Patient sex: M
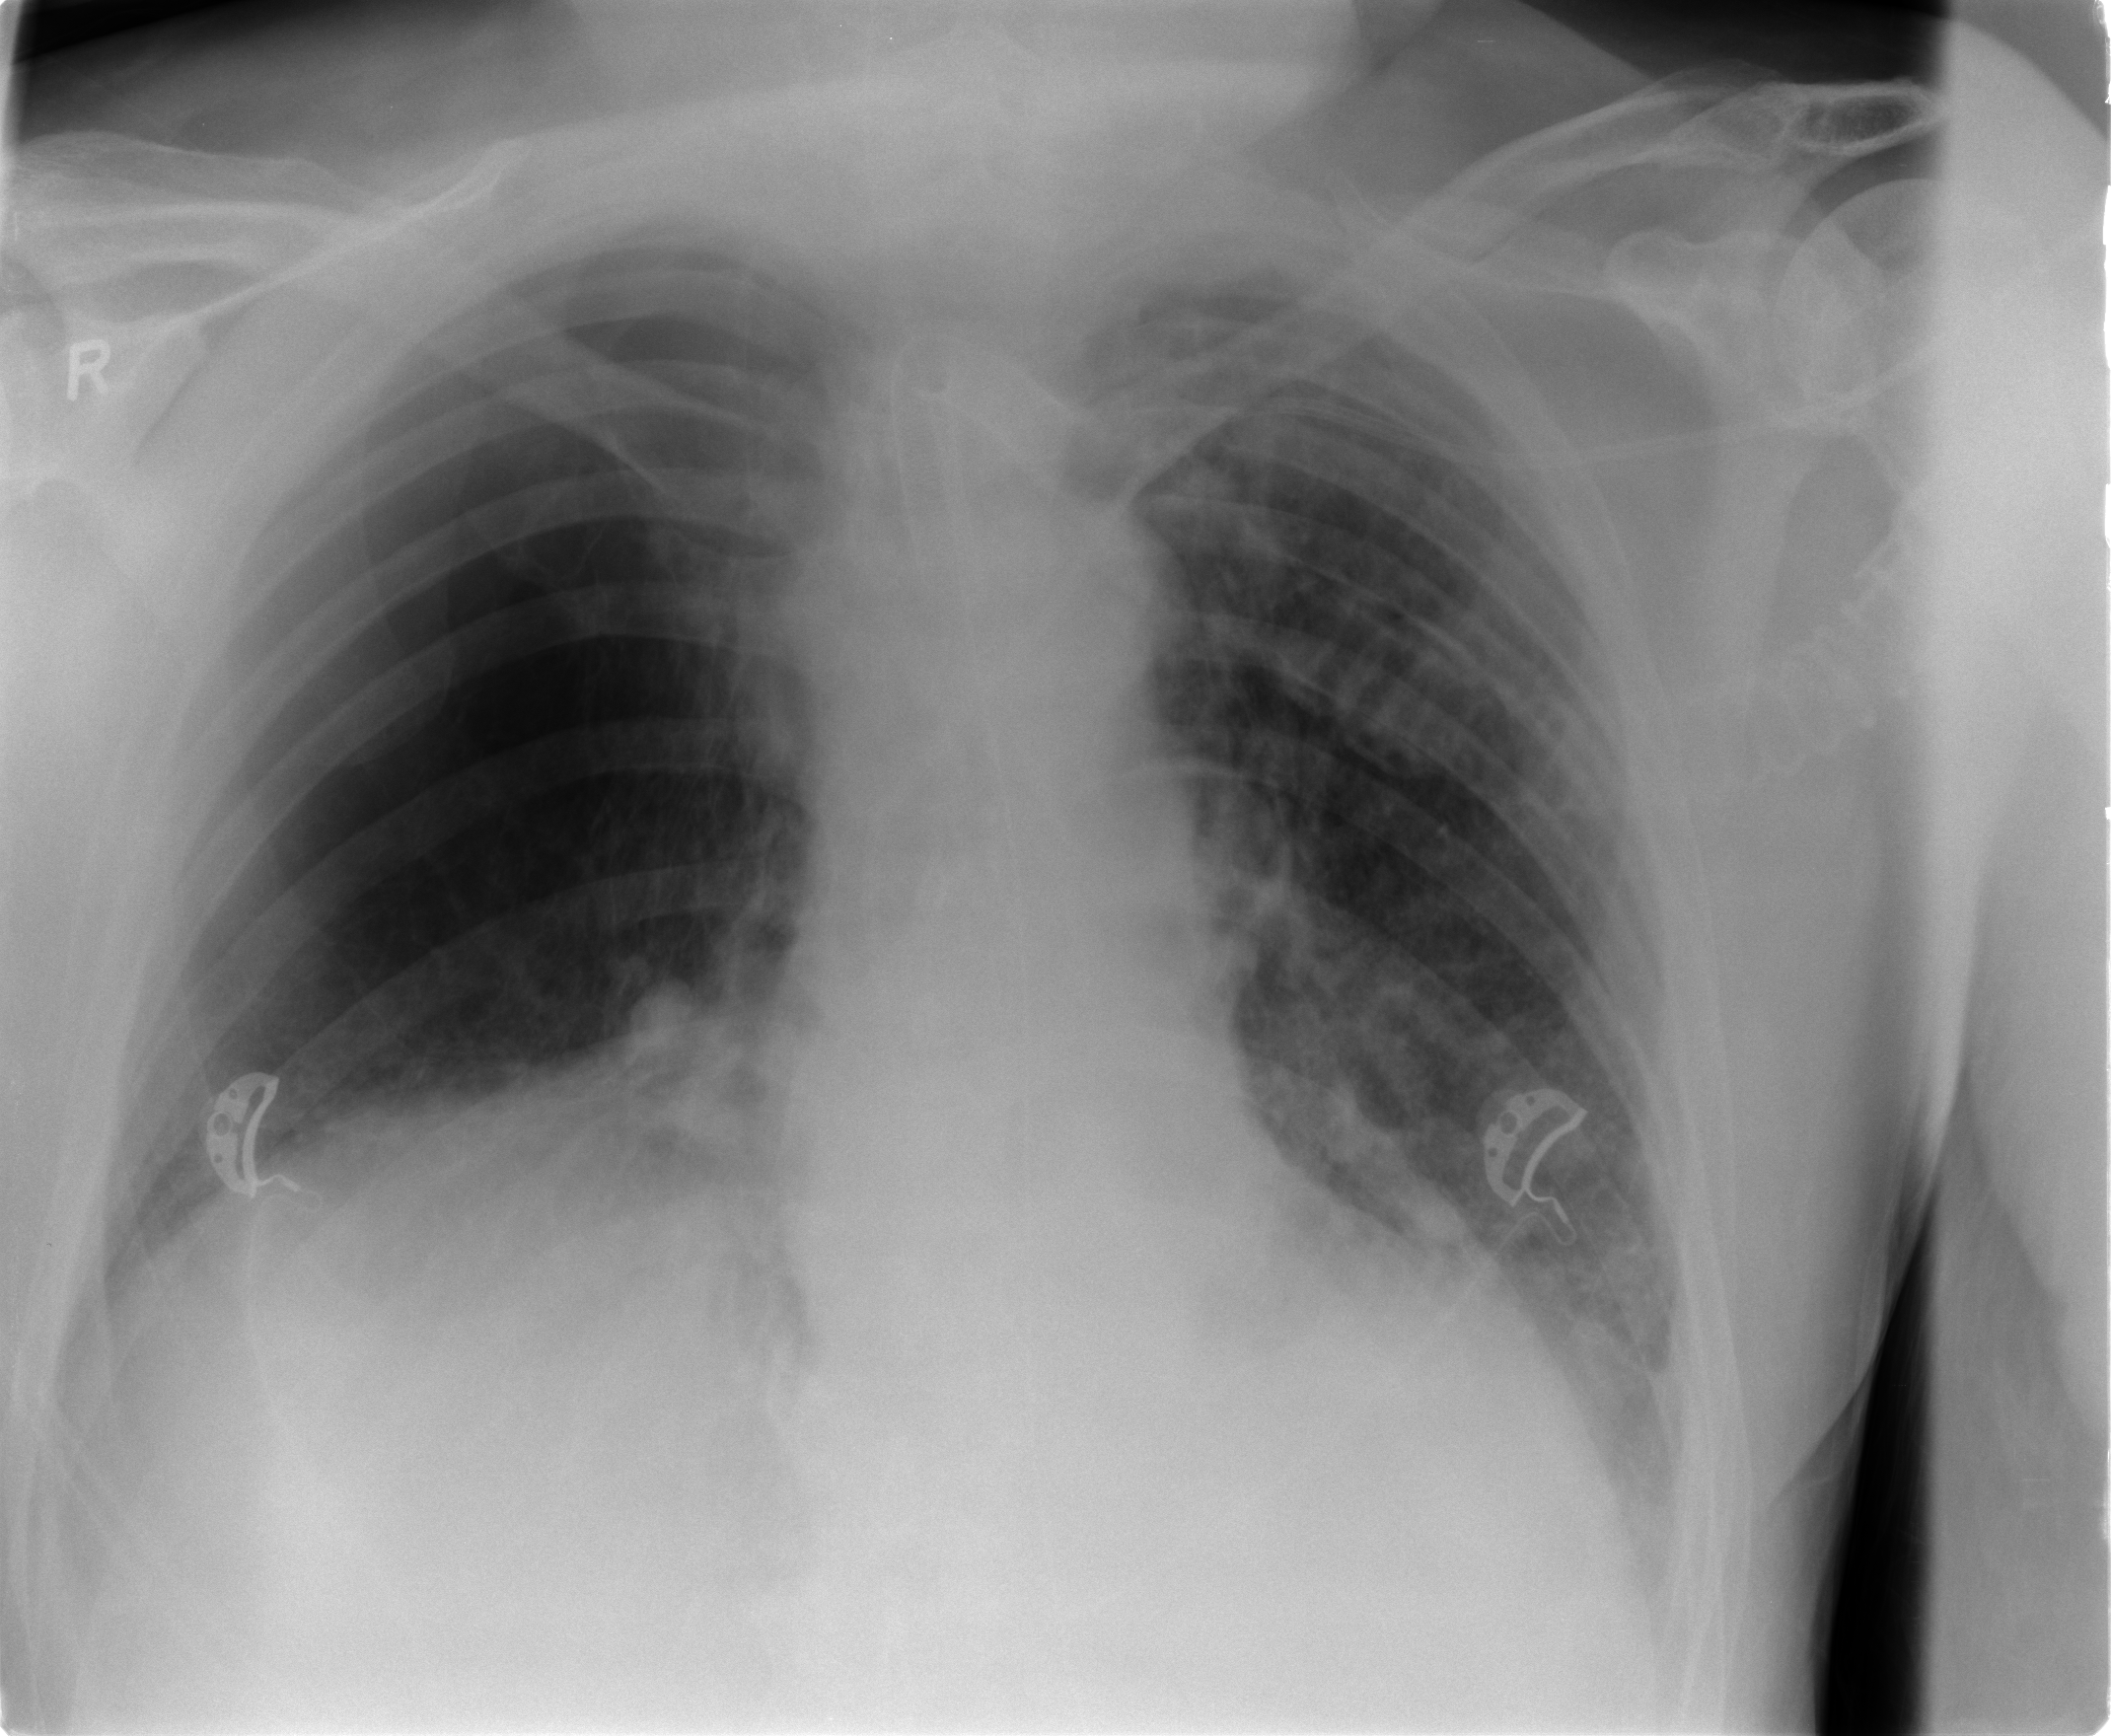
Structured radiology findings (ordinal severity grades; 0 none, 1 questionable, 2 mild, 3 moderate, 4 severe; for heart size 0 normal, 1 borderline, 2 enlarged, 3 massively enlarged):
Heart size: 0
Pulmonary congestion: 0
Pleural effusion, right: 0
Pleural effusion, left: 1
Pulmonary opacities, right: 0
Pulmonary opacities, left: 2
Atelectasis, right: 2
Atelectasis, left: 2